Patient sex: M
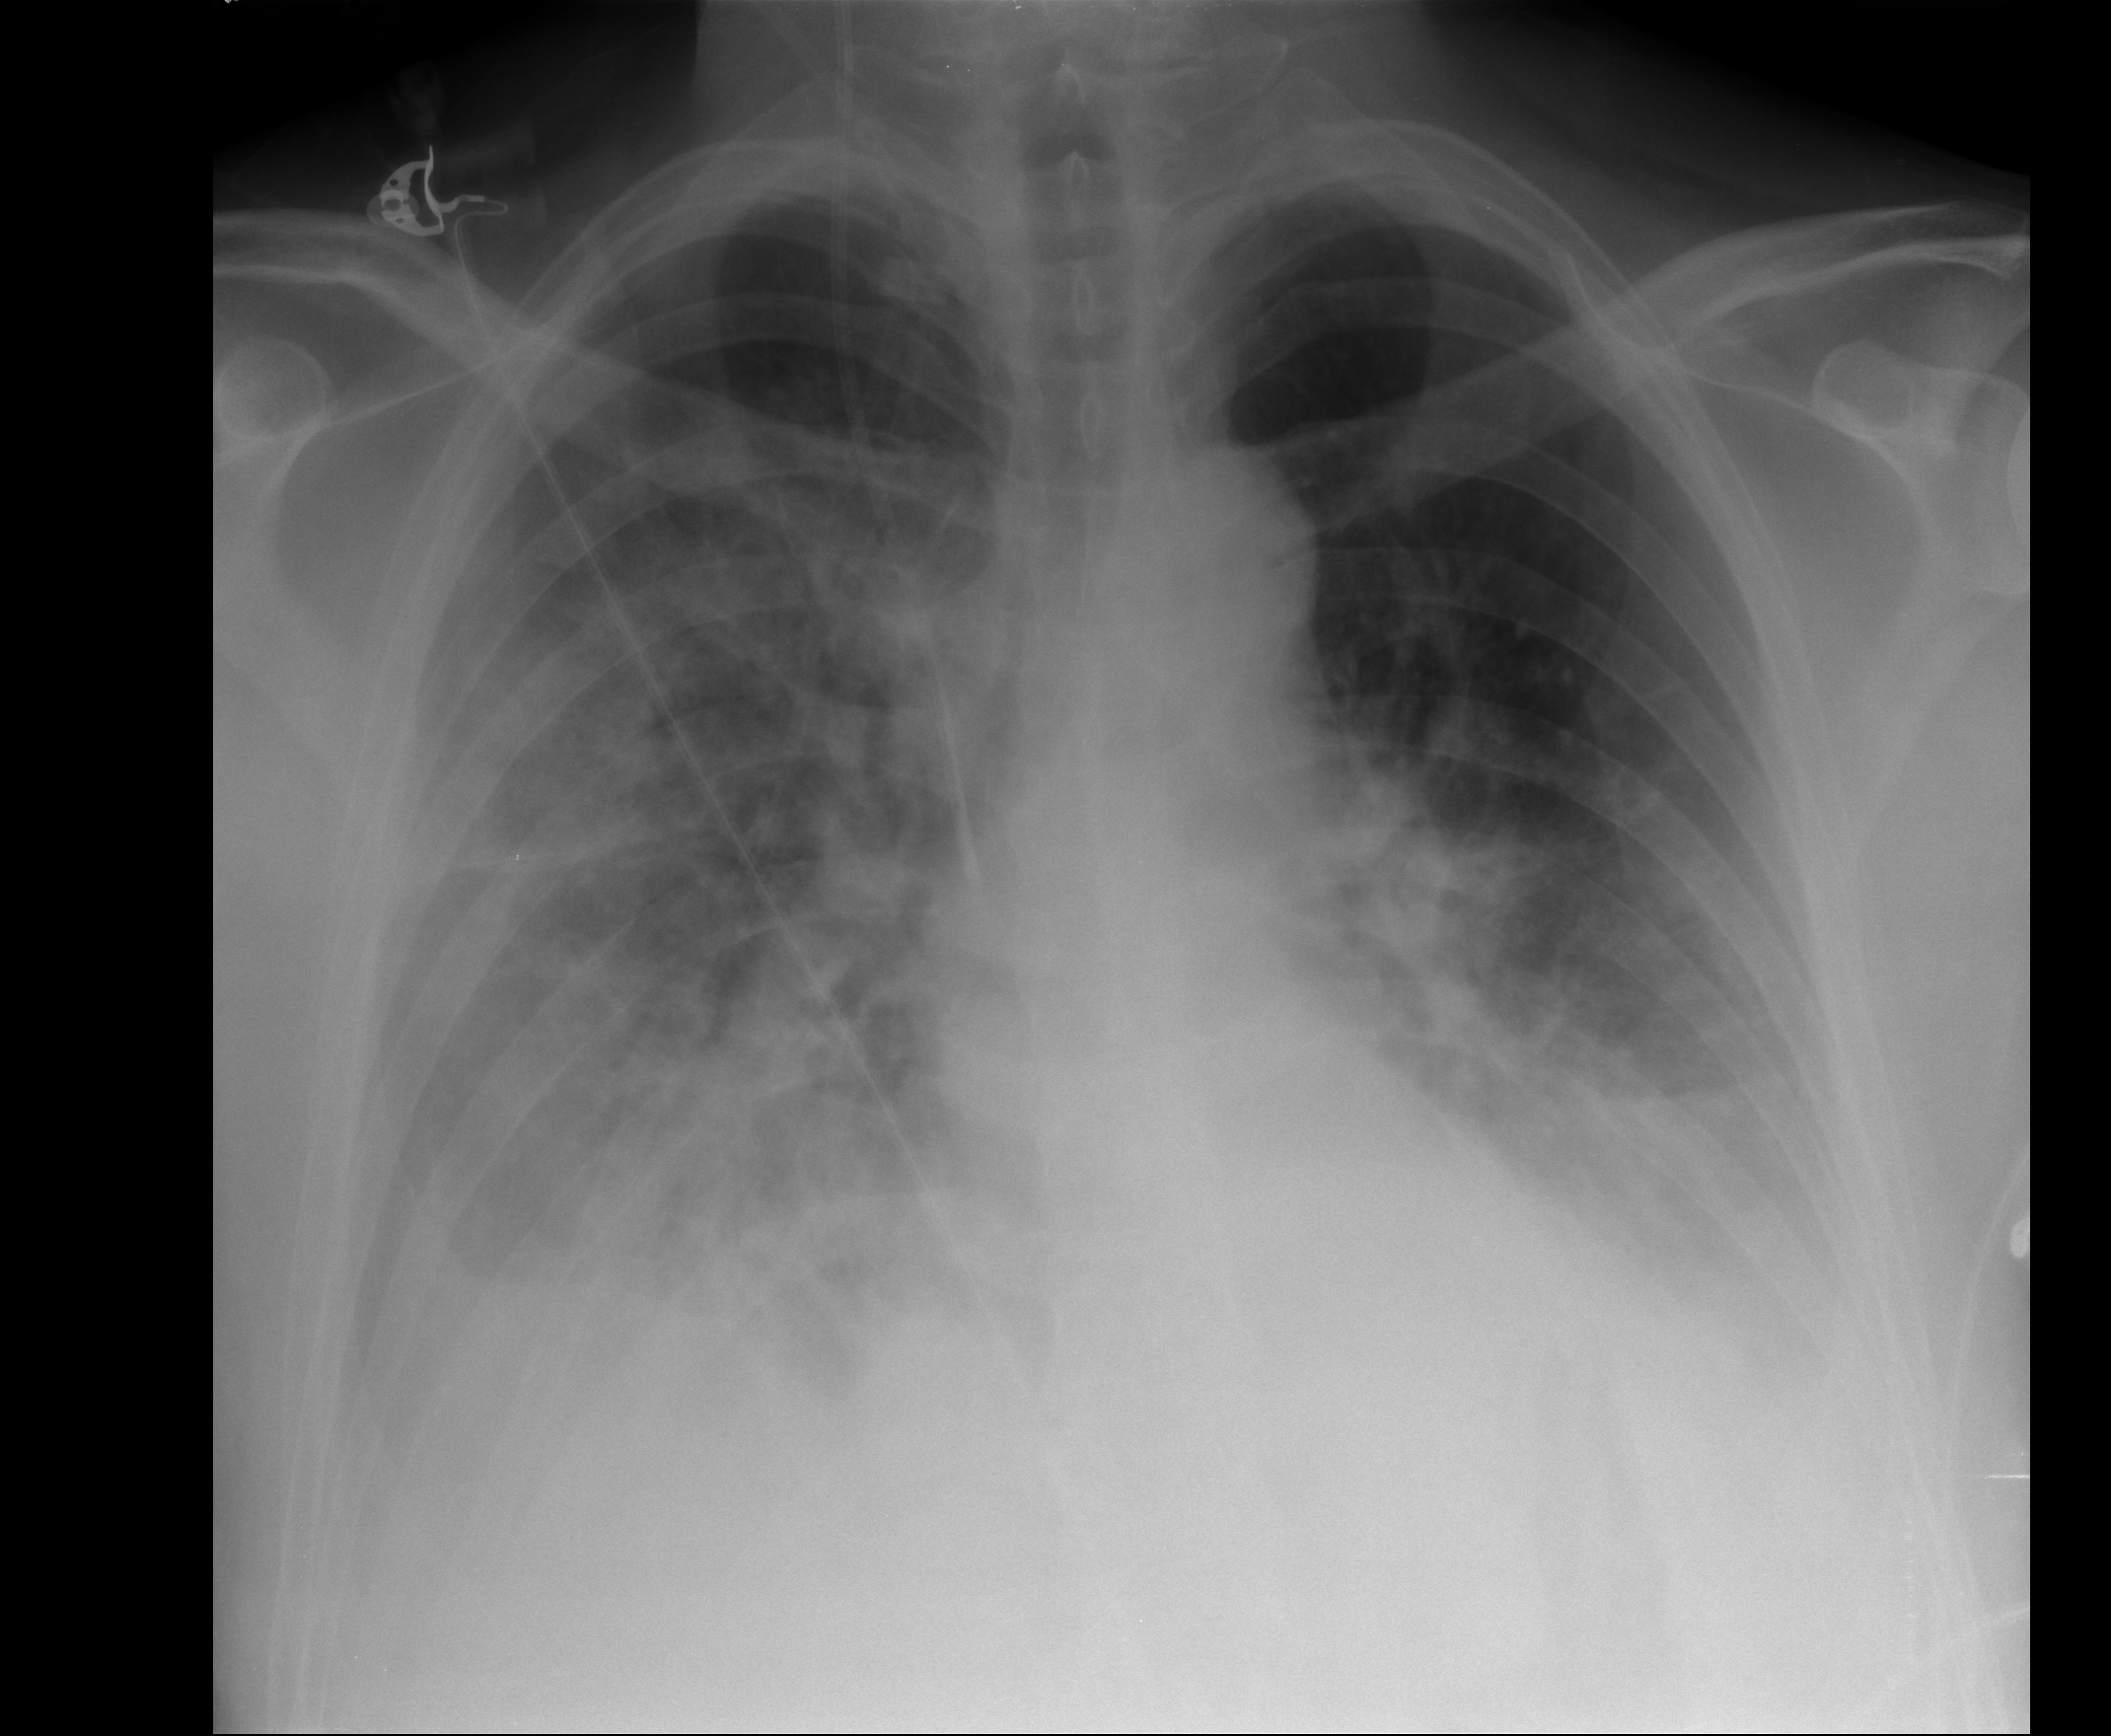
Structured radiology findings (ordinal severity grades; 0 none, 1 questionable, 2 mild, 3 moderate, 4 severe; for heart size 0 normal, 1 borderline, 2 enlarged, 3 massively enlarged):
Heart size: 0
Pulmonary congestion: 0
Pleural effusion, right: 2
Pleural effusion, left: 2
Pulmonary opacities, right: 2
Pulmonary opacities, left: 0
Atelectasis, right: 3
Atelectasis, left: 2